Aerial crown-view tile of a tropical tree (Barro Colorado Island, Panama), acquired 20241112:
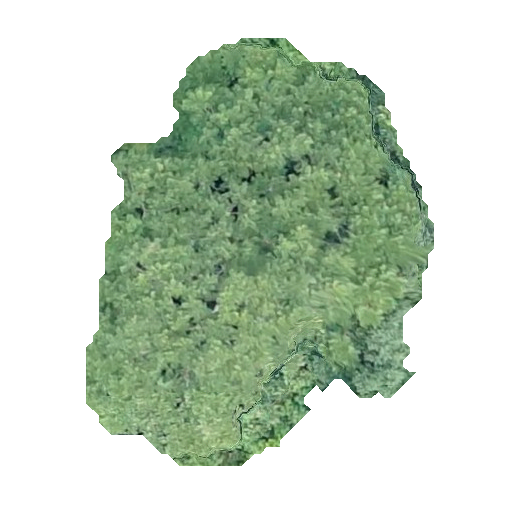
Species: Jacaranda copaia
GBIF accepted scientific name: Jacaranda copaia
Crown area: 165.681 m²